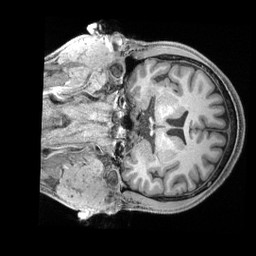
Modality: T1w
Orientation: coronal
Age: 35
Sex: male
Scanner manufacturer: siemens
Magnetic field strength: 3 T
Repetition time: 2.4 s
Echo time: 0.00228 s